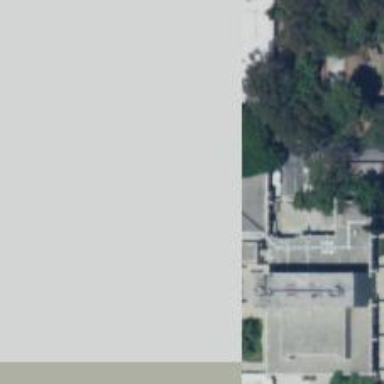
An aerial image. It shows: University building.